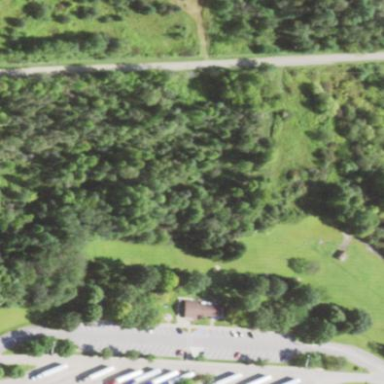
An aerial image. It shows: Rest area along the road.